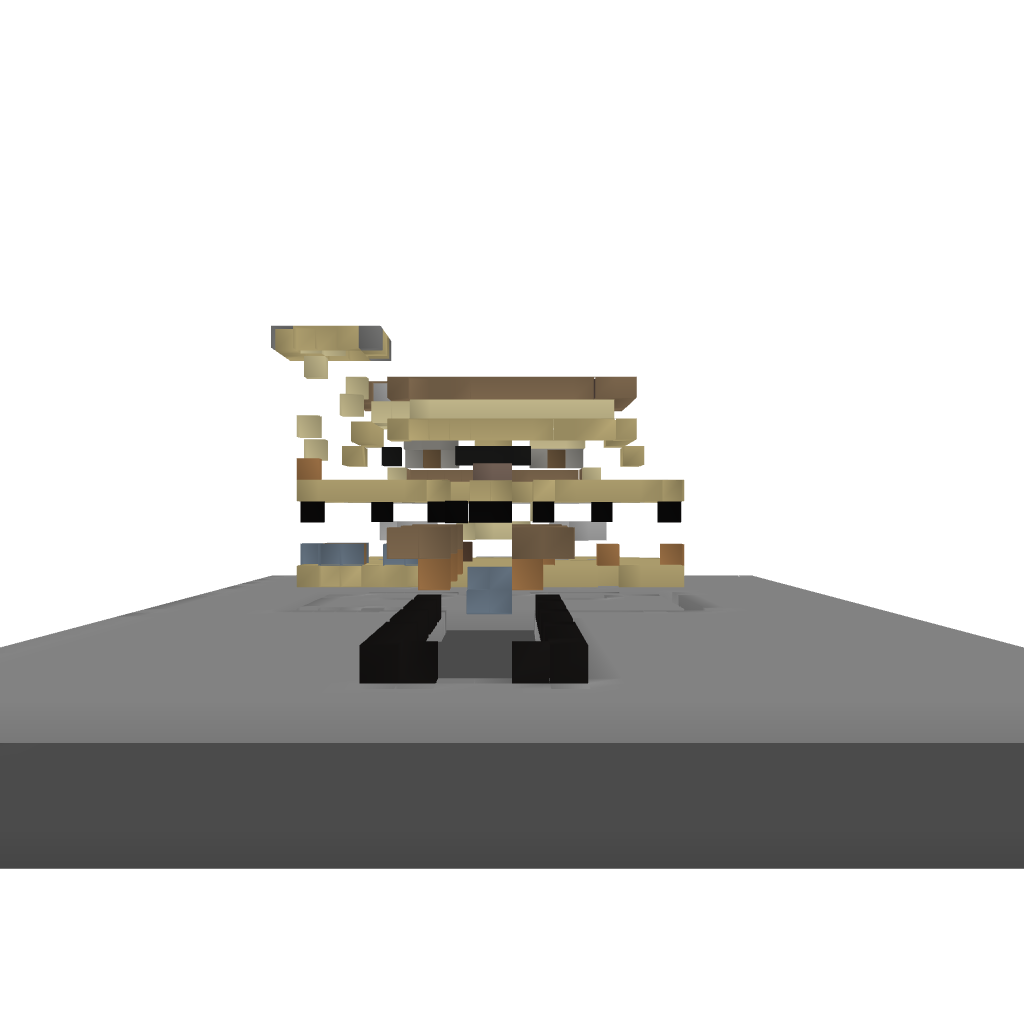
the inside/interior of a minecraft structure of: Luxury  Villa